Interaction volume radius: 10 \u00c5
Interaction volume height: 15 \u00c5
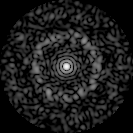
Disorder parameter: 0.8073